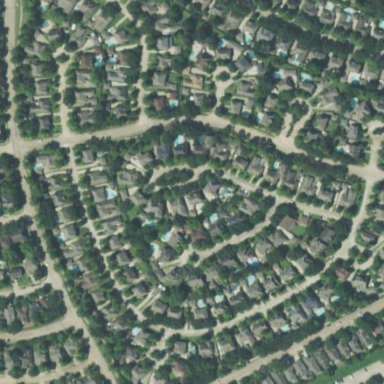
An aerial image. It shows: Residential neighbourhood.